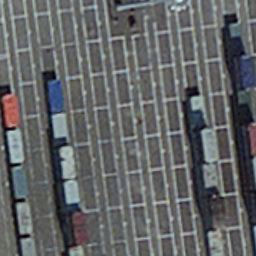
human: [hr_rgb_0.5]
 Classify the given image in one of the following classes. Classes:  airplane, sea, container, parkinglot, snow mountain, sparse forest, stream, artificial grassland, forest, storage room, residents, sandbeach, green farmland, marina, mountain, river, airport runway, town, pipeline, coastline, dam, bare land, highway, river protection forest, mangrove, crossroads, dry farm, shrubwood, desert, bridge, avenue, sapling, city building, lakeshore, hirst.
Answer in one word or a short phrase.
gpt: container